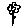
Label: flower